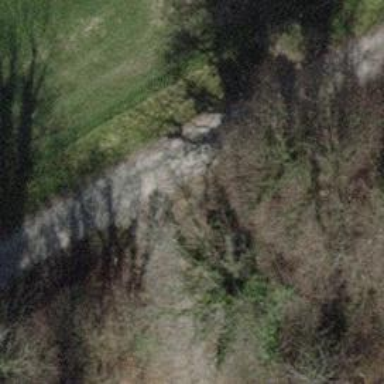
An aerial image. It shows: Track with pebblestone surface. The track type is grade2.